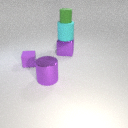
small green rubber cylinder above large cyan rubber cylinder